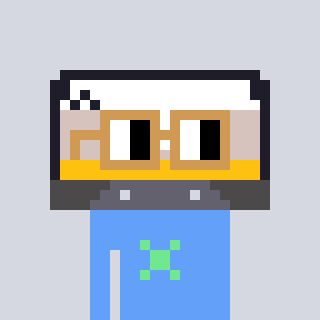
a pixel art character with square brown glasses, a cassette tape-shaped head and a blue-colored body on a cool background